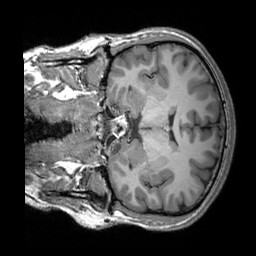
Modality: T1w
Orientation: coronal
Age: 24
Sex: male
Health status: healthy
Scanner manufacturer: siemens
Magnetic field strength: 3 T
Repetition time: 2.3 s
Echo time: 0.00303 s